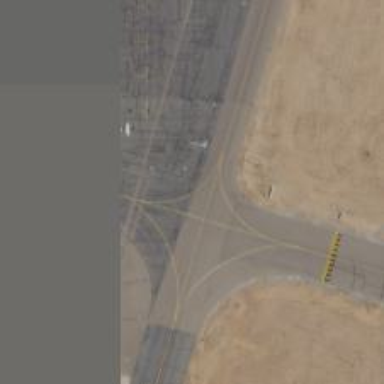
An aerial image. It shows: Image of taxiway at airport.